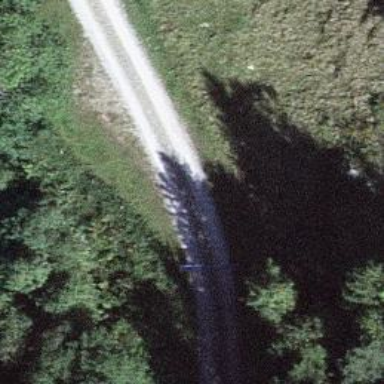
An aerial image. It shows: Gravel track with grade 2 quality.